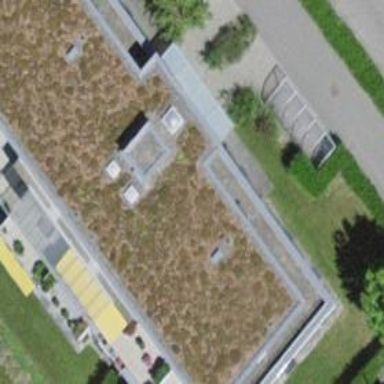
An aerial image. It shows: Residential building with flat roof.